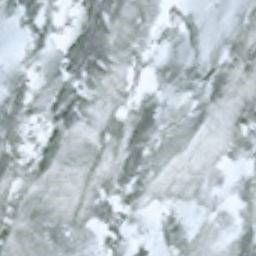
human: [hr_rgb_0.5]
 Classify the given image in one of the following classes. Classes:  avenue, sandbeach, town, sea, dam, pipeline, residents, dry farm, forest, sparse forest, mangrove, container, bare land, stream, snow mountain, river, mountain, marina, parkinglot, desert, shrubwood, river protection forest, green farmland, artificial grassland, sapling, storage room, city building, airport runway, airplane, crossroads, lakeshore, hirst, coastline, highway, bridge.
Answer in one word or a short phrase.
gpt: snow mountain